【题型】解答题　【知识点】解析几何　【难度】easy
已知椭圆 $\Gamma: \frac{x^2}{a^2} + \frac{y^2}{b^2} = 1\ (a > b > 0)$ 的离心率为 $e = \frac{2}{3}$, 椭圆 $\Gamma$ 上的点到两焦点的距离之和为 12, 点 $A$, $B$ 分别是椭圆长轴 $AB$ 的左、右端点, 点 $F$ 是椭圆的右焦点, 点 $P$ 在椭圆上, 且位于 $x$ 轴的上方, $PA \perp PF$.

(1) 求椭圆 $G$ 的方程;

(2) 求点 $P$ 的坐标;

(3) 设 $M$ 是椭圆长轴 $AB$ 上的一点, $M$ 到直线 $AP$ 的距离等于 $|MB|$, 求椭圆上的点到点 $M$ 的距离 $d$ 的最小值.
【解答】
\textbf{【答案】} (1) $\frac{x^2}{36} + \frac{y^2}{20} = 1$

(2) $\left(\frac{3}{2}, \frac{5\sqrt{3}}{2}\right)$

(3) $\sqrt{15}$

\textbf{【解析】} (1) $\because$ 椭圆 $G$ 上的点 $M$ 到两焦点的距离之和为 12,

$\therefore 2a = 12$, $a = 6$, $\therefore b = \sqrt{a^2 - c^2} = \sqrt{36 - 16} = 2\sqrt{5}$,

$\therefore$ 椭圆 $G$ 的方程为 $\frac{x^2}{36} + \frac{y^2}{20} = 1$.

(2) 由 (1) 可得点 $A(-6,0)$, $B(6,0)$, $F(0,4)$.

设点 $P(x,y)$, 则 $\overrightarrow{AP} = (x + 6, y)$, $\overrightarrow{FP} = (x - 4, y)$,

由已知可得
\[
\begin{cases}
\frac{x^2}{36} + \frac{y^2}{20} = 1, \\
(x + 6)(x - 4) + y^2 = 0,
\end{cases}
\]
则 $2x^2 + 9x - 18 = 0$, $x = \frac{3}{2}$ 或 $x = -6$. 由于 $y > 0$, 只能 $x = \frac{3}{2}$, 于是 $y = \frac{5\sqrt{3}}{2}$,

$\therefore$ 点 $P$ 的坐标是 $\left(\frac{3}{2}, \frac{5\sqrt{3}}{2}\right)$.

(3) 直线 $AP$ 的方程是 $\frac{y}{\frac{5\sqrt{3}}{2}} = \frac{x + 6}{\frac{3}{2} + 6}$, 即 $x - \sqrt{3}y + 6 = 0$.

设点 $M$ 的坐标为 $(m, 0)$,

则 $M$ 到直线 $AP$ 的距离是 $\frac{|m + 6|}{2}$.

$\because \frac{|m + 6|}{2} = |m - 6|$, 又 $-6 \leq m \leq 6$, 解得 $m = 2$.

$\therefore M$ 点的坐标为 $(2, 0)$.

设椭圆上的点 $(x, y)$ 到点 $M$ 的距离为 $d$,

则 $d = \sqrt{(x - 2)^2 + y^2} = \sqrt{(x - 2)^2 + 20 - \frac{5}{9}x^2}$.

$\therefore d^2 = (x - 2)^2 + y^2 = x^2 - 4x + 4 + 20 - \frac{5}{9}x^2 = \frac{4}{9}\left(x - \frac{9}{2}\right)^2 + 15$,

$\because -6 \leq x \leq 6$,

$\therefore$ 当 $x = \frac{9}{2}$ 时, $d$ 取得最小值 $\sqrt{15}$.

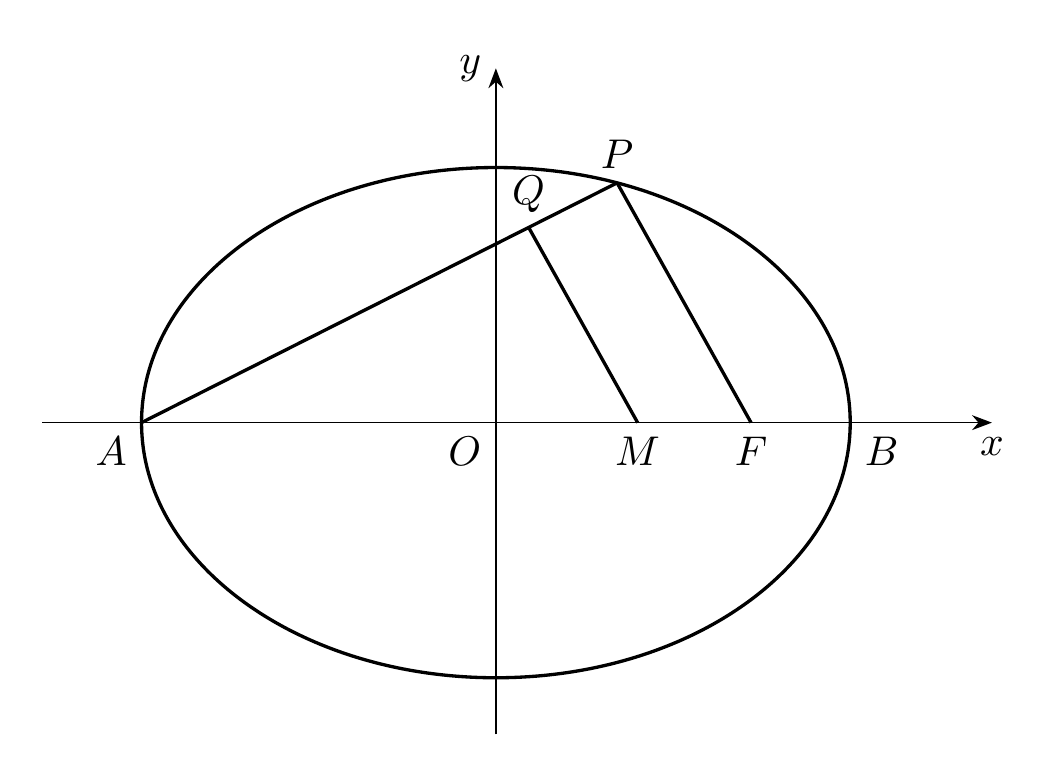